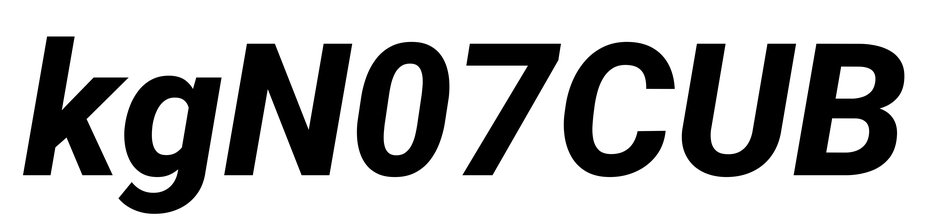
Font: Roboto-Italic_ExtraBold_Italic